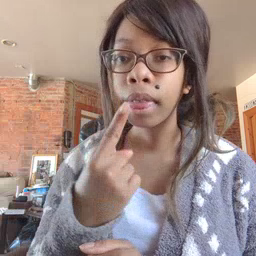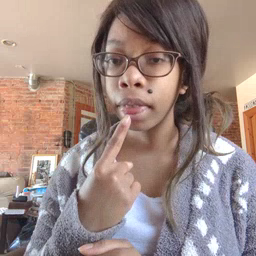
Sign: tongue